Aerial crown-view tile of a tropical tree (Barro Colorado Island, Panama), acquired 20250616:
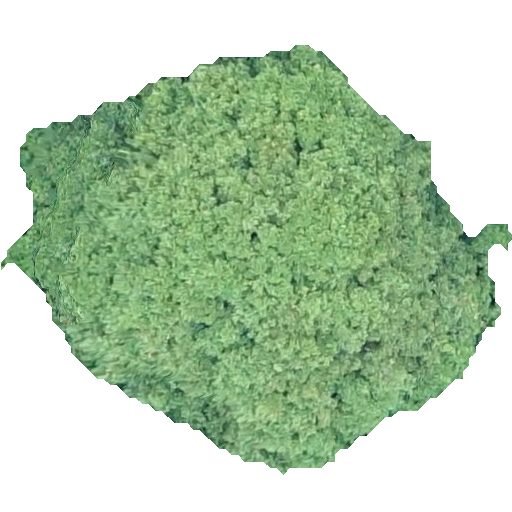
Species: Prioria copaifera
GBIF accepted scientific name: Prioria copaifera
Crown area: 204.372 m²